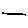
Label: line